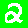
Digit: 2